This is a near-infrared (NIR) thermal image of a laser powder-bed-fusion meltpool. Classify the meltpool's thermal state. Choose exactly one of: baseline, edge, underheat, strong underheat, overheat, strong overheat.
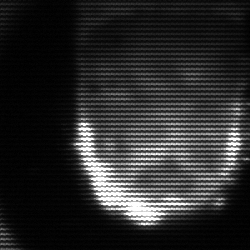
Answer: baseline